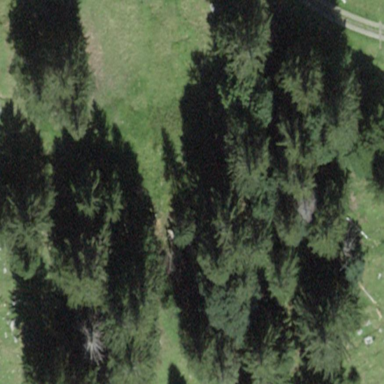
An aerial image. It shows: Forest area.